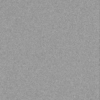
Label: dusty